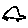
Label: car